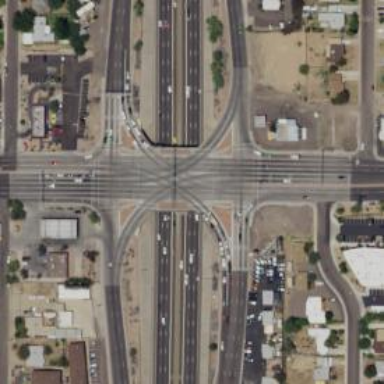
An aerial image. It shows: Secondary link road crossing over bridge.